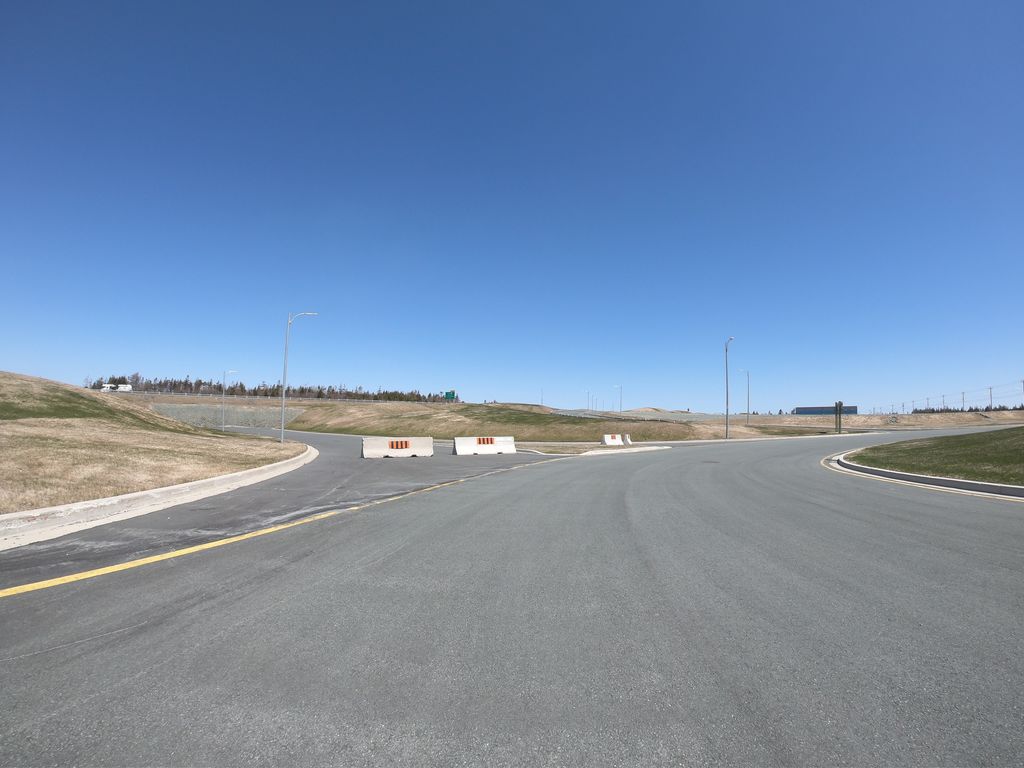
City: st_johns